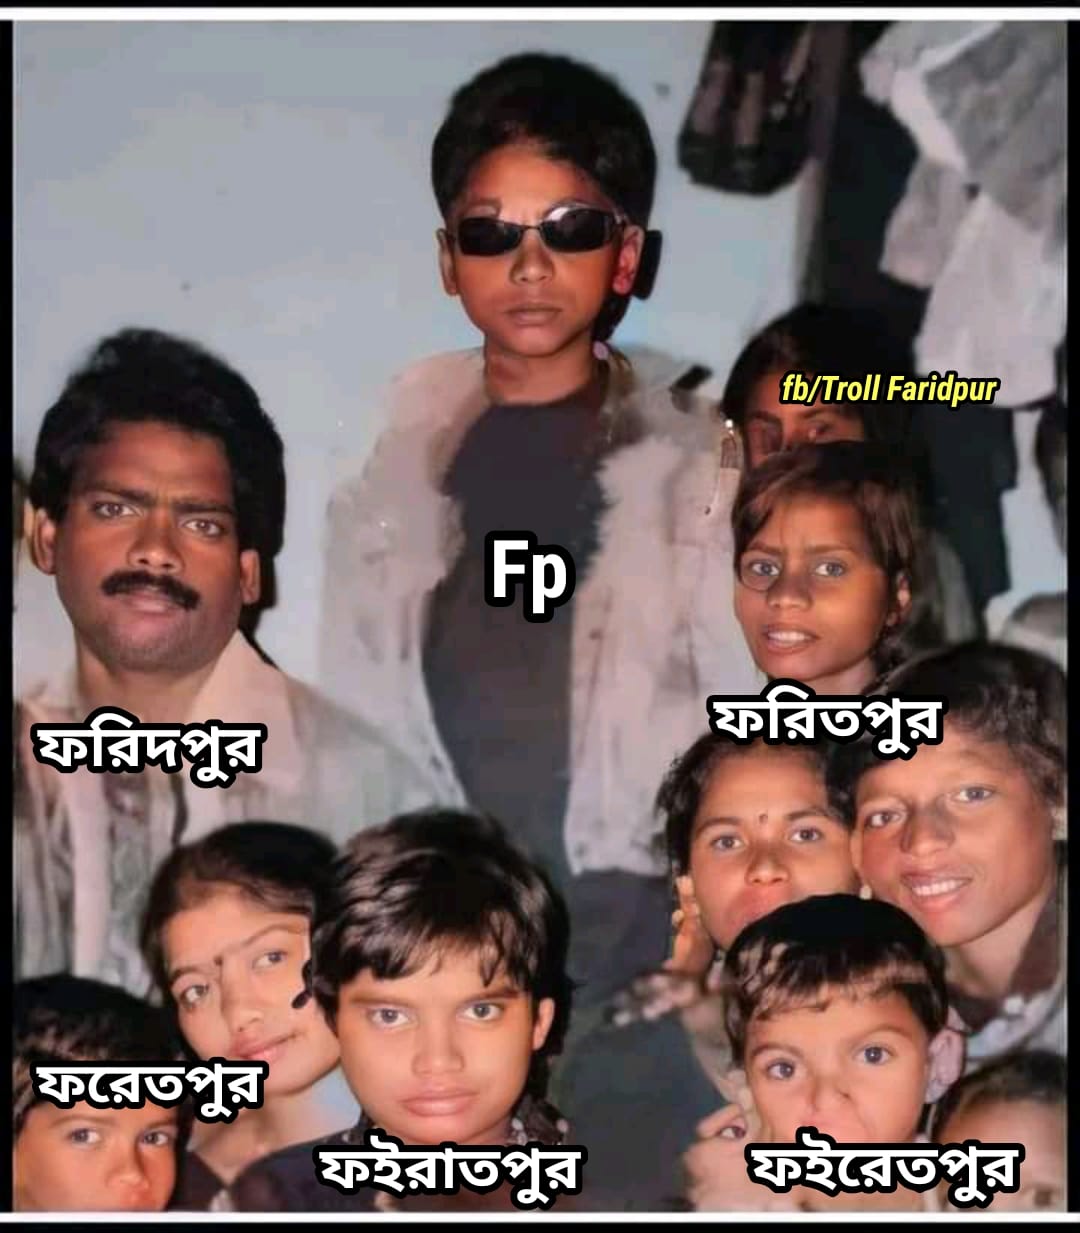
Caption: ফরিদপুর      ফরিতপুর    ফরেতপুর    ফইরাতপুর     ফইরেতপুর
Label: non-hate